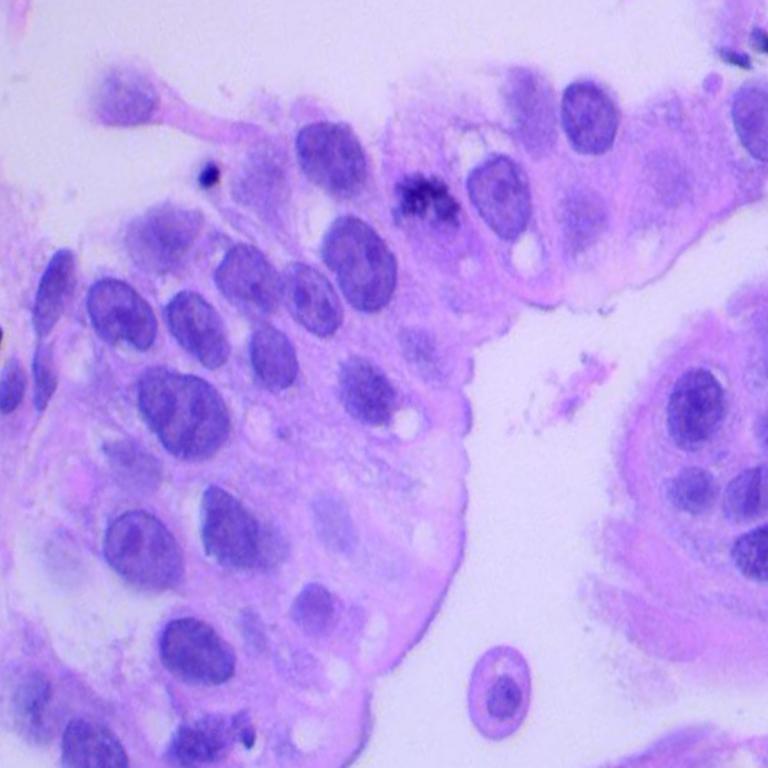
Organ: lung
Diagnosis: adenocarcinomas